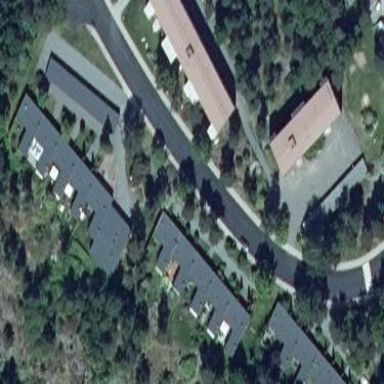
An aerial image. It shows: Terrace building with flat roof.